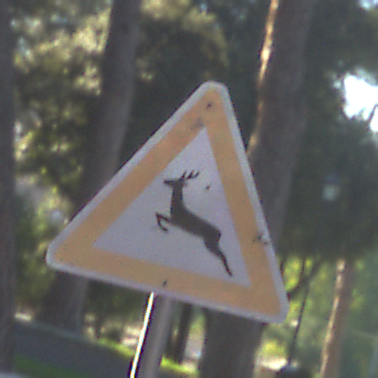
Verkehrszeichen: WildwechselRechts
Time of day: MorningAfternoon
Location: Outdoor (Suburban)
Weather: Clear
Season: NotSpecified
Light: Natural